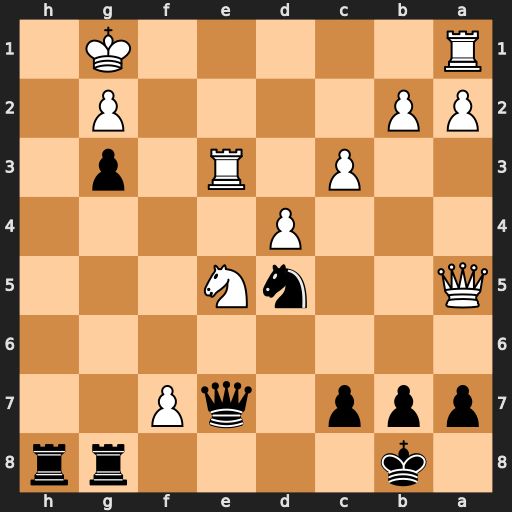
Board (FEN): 1k4rr/ppp1qP2/8/Q2nN3/3P4/2P1R1p1/PP4P1/R5K1
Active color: b
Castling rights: -
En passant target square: -
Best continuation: Nxe3 fxg8=R+ Rxg8